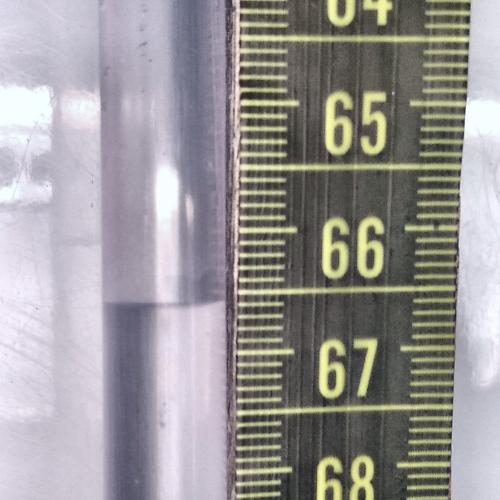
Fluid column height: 66.6 cm